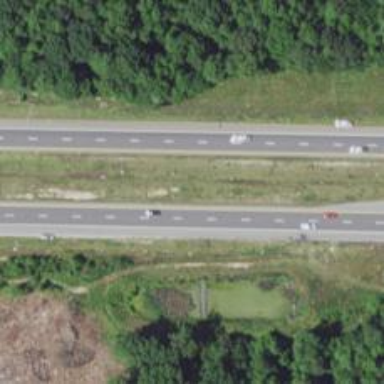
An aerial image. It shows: Asphalt motorway.